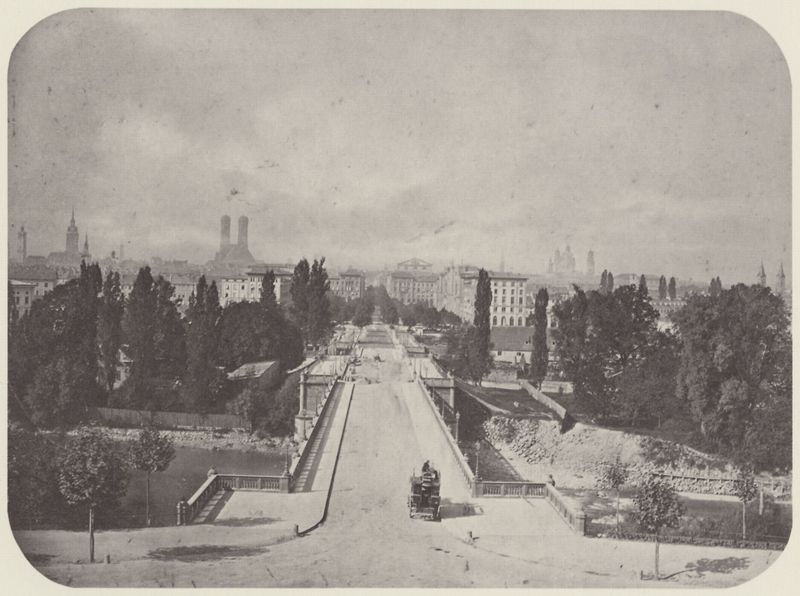
Titel: München, Maximiliansbrücke und Maximiliansstraße nach Westen
Künstler: Joseph Albert
Standort: München
Institution: Stadtmuseum, Graphische Sammlung
Schlagwörter: baum, blätter, himmel, laub, schatten, wasser, weiß, bäume, fluss, himmerl, kirchturm, landschaft, stadt, ufer, fenster, grau, hintergrund, laternen, licht, schwarz, strasse, anlage, haus, park, schloss, weg, wiese, zaun, architektur, baumstamm, ferne, horizont, häuser, pappeln, stamm, weite, brücke, brüstung, kanal, kirche, sonne, wald, turm, garten, ansicht, fassade, fassaden, ort, abhang, dächer, mauer, allee, droschke, fabrik, kutsche, platz, sepia, auto, industrie, wagen, böschung, könig, geländer, silouette, flucht, foto, fotografie, grossstadt, kirchen, kirchtürme, panorama, photographie, stadtansicht, berlin, bürgersteig, türme, münchen, kreuzung, schwarz weiss, trottoir, topografie, laubbaum, photo, fahren, isar, laubbäume, gärten, postkarte, fahrspur, abgerundet, fahrzeug, ludwig, waagen, frauenkirche, baustelle, hofgarten, history, gartenanlage, zwillingstürme, tangente, ludwigstraße, peter, trist, phot, fahrbahn, daguerreotypie, bürgersteif, dreseden, photografy origins, peterskirche, 18. jahrhundert, mazimiliansstraße, peteskirche, frauenkirchw